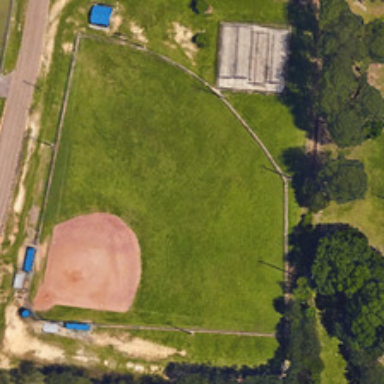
A baseball field is near many green trees .